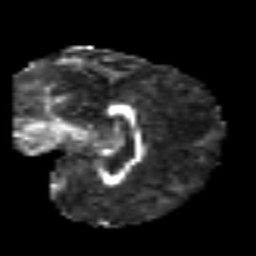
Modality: FA
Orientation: sagittal
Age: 44
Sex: female
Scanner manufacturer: siemens
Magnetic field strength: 3 T
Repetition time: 6.1 s
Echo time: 0.101 s